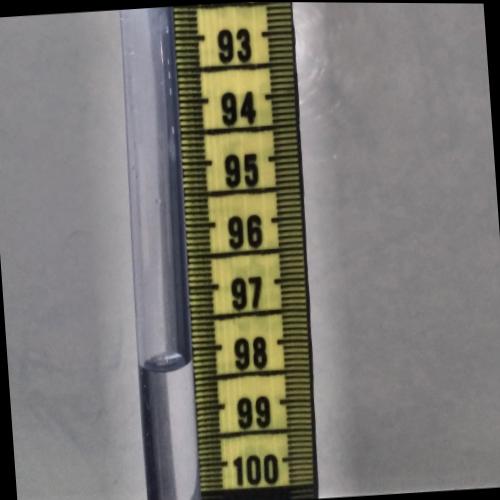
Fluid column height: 98.2 cm